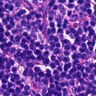
Metastatic tissue present: no